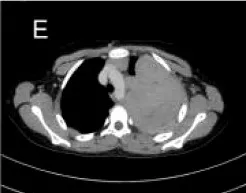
Chest computed tomography (CT) images (A-F). (E) Persistent enhancement of the lesion in the venous phase.
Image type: radiology (ct)